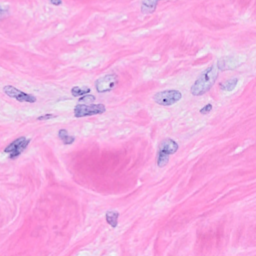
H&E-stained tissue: Breast